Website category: university
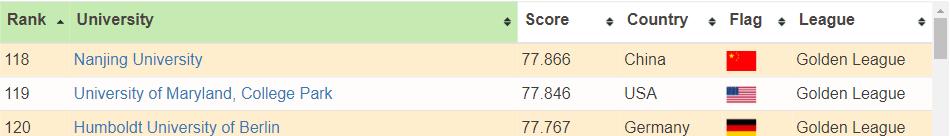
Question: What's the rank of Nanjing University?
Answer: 118

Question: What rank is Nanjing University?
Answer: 118

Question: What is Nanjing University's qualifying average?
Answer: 118

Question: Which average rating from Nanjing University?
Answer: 118

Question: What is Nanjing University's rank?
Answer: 118

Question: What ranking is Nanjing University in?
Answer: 118

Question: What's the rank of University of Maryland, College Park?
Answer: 119

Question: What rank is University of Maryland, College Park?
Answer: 119

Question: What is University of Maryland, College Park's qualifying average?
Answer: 119

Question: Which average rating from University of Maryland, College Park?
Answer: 119

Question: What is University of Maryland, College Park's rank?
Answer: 119

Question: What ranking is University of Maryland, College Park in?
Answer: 119

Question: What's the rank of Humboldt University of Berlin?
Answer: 120

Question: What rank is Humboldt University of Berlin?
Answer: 120

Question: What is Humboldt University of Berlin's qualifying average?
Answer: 120

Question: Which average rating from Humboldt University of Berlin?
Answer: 120

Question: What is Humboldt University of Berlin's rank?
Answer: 120

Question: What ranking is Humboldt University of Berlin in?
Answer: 120

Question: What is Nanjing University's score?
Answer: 77.866

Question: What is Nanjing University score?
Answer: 77.866

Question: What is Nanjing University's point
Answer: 77.866

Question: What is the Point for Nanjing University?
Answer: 77.866

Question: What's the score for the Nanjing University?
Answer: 77.866

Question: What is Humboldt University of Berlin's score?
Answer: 77.767

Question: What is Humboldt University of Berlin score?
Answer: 77.767

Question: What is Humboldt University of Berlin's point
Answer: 77.767

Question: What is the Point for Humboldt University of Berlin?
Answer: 77.767

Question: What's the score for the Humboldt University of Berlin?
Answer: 77.767

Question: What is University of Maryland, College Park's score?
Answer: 77.846

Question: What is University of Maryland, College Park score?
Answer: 77.846

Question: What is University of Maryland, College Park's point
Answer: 77.846

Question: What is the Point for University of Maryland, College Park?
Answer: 77.846

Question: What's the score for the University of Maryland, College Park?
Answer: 77.846

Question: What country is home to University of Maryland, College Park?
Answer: USA

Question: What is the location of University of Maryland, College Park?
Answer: USA

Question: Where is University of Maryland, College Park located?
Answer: USA

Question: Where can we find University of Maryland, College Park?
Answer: USA

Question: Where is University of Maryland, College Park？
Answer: USA

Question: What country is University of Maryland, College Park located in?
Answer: USA

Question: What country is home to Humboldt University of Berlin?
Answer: Germany

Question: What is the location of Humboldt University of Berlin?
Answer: Germany

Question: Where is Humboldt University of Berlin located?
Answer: Germany

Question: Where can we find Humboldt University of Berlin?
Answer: Germany

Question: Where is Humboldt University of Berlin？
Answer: Germany

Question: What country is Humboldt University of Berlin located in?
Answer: Germany

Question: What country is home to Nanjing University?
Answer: China

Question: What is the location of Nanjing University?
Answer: China

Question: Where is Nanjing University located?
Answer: China

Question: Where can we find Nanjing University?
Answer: China

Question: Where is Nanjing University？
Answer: China

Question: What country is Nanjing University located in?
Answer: China

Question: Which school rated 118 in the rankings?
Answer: Nanjing University

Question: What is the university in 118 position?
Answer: Nanjing University

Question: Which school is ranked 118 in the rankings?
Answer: Nanjing University

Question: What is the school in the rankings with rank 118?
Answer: Nanjing University

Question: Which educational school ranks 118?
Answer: Nanjing University

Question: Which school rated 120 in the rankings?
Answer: Humboldt University of Berlin

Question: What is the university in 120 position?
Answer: Humboldt University of Berlin

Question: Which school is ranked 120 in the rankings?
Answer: Humboldt University of Berlin

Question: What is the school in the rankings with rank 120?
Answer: Humboldt University of Berlin

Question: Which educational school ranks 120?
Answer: Humboldt University of Berlin

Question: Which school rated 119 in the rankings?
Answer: University of Maryland, College Park

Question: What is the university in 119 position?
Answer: University of Maryland, College Park

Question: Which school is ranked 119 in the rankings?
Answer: University of Maryland, College Park